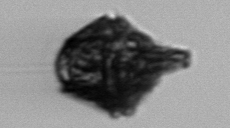
Label: Gonyaulax